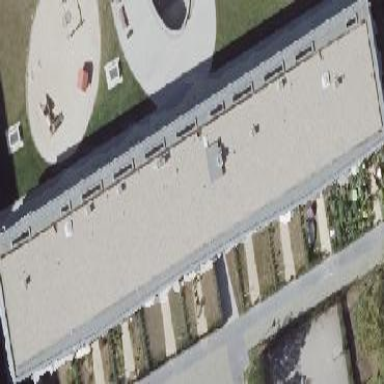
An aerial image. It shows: Saltbox-shaped roof distinguishes these apartments.